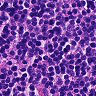
Metastatic tissue present: no